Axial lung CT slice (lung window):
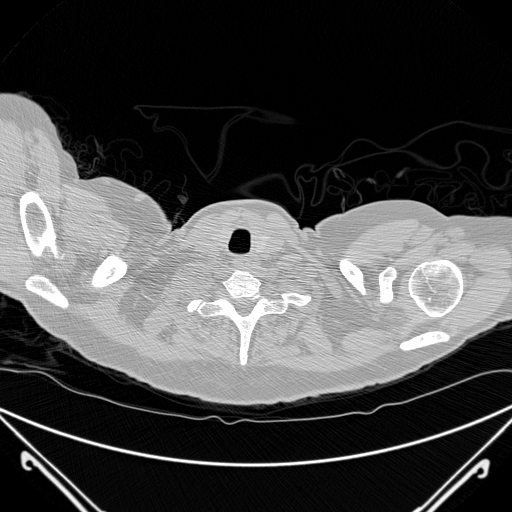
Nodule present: no